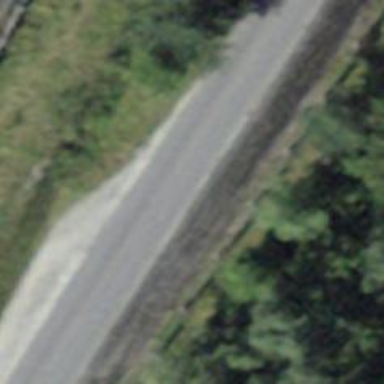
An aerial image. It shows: Unclassified road.